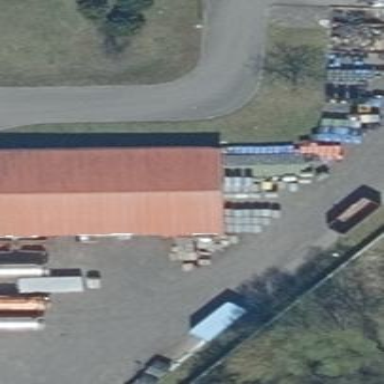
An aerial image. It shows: Industrial building.